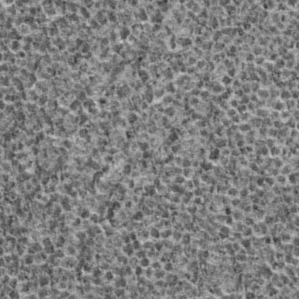
Label: frost